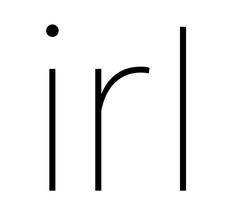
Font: Roboto_Thin